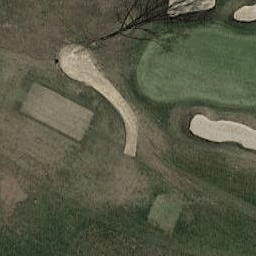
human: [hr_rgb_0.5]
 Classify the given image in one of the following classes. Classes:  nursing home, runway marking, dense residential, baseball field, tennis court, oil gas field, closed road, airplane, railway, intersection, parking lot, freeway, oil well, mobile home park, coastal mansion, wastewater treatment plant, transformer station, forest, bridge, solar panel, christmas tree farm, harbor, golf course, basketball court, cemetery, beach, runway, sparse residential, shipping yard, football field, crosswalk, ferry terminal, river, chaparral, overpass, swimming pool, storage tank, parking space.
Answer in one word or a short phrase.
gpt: golf course